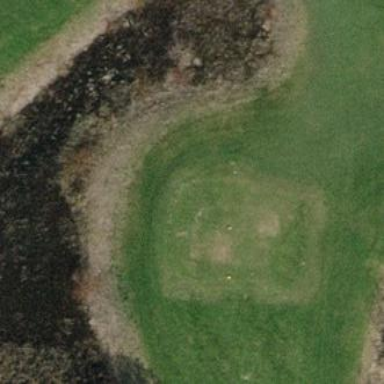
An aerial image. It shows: Grassy area designated as golf tee.